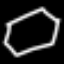
Label: octagon